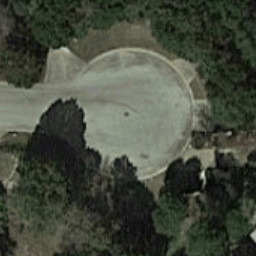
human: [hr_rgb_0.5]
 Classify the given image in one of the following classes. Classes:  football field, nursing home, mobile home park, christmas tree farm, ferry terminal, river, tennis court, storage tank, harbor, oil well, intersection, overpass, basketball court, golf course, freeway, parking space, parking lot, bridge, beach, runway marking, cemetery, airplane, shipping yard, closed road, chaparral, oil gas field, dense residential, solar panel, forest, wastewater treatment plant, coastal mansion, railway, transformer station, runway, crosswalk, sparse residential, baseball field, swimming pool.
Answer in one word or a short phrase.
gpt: closed road